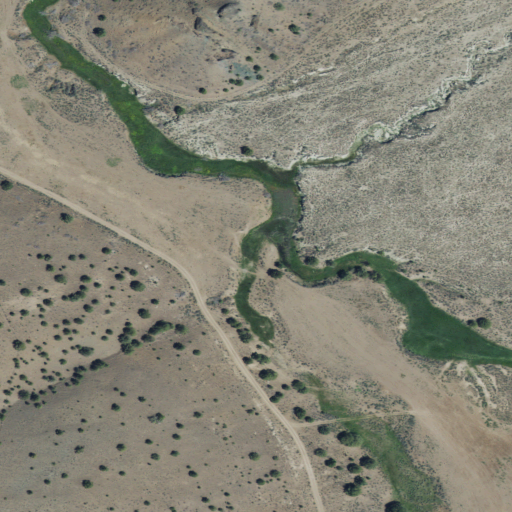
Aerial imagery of valley in Oregon named Yank Gulch containing shrub and grassland